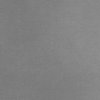
Label: dusty